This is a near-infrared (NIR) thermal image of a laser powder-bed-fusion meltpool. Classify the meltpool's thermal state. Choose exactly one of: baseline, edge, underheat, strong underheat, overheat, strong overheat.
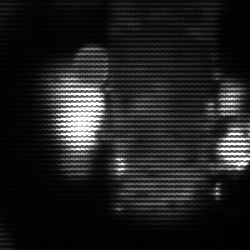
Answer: strong underheat